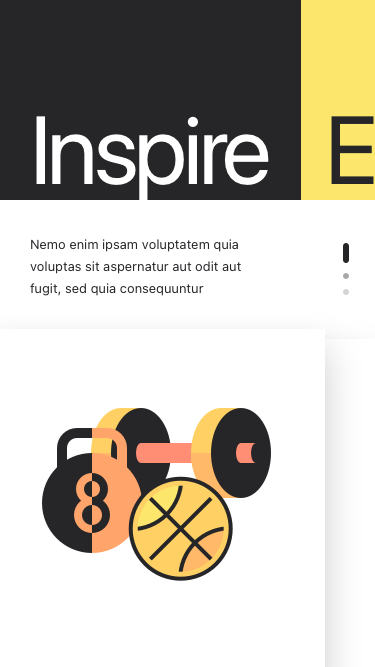
Text in this UI design:
Inspire
Explore
Nemo enim ipsam voluptatem quia voluptas sit aspernatur aut odit aut fugit, sed quia consequuntur